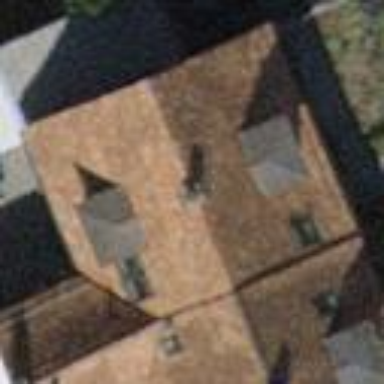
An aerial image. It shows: Gabled house with tile roof. The roof is oriented across the building.